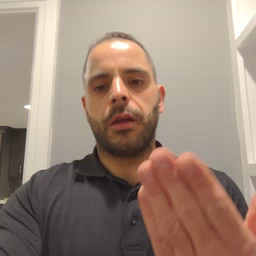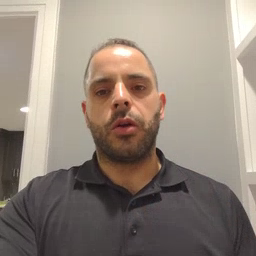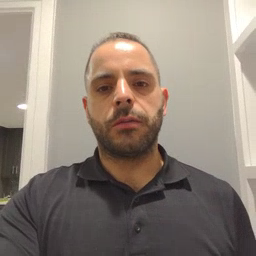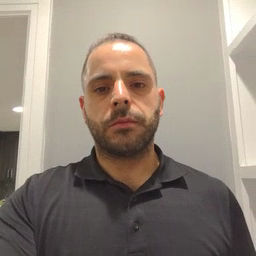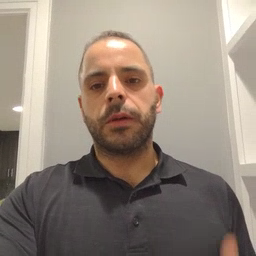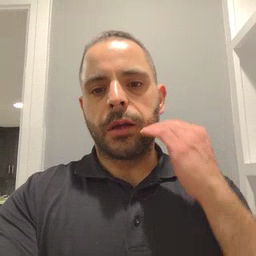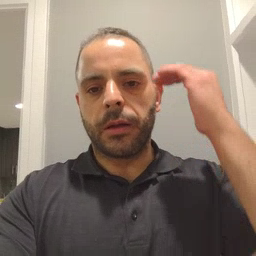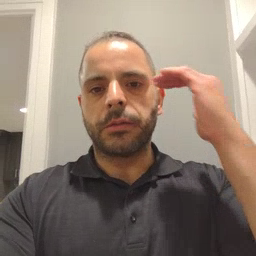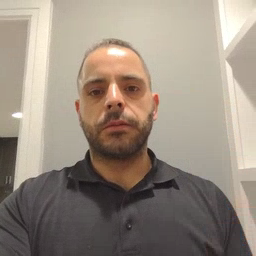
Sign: head